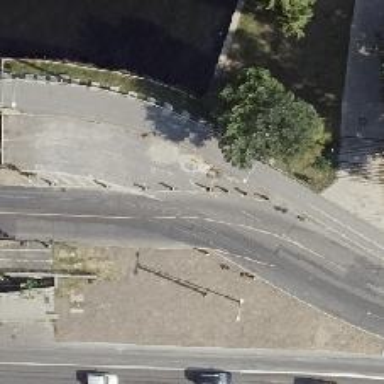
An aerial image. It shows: Asphalt path for cyclists and pedestrians.